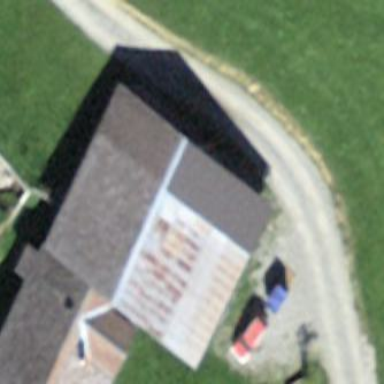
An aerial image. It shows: Barn.